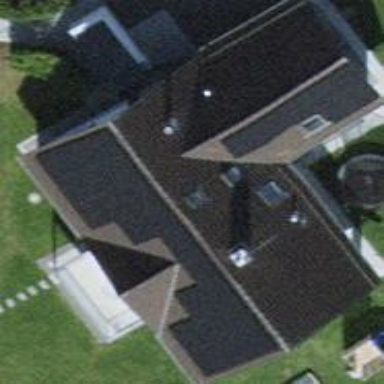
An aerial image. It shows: Detached building with gabled roof.